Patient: sex F, age 59
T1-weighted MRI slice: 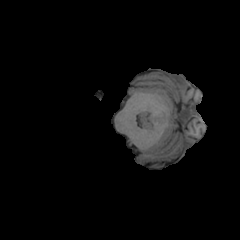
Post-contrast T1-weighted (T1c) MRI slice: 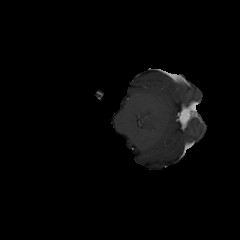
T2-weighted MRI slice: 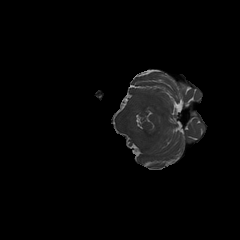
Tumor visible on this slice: no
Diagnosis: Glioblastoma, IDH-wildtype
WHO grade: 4